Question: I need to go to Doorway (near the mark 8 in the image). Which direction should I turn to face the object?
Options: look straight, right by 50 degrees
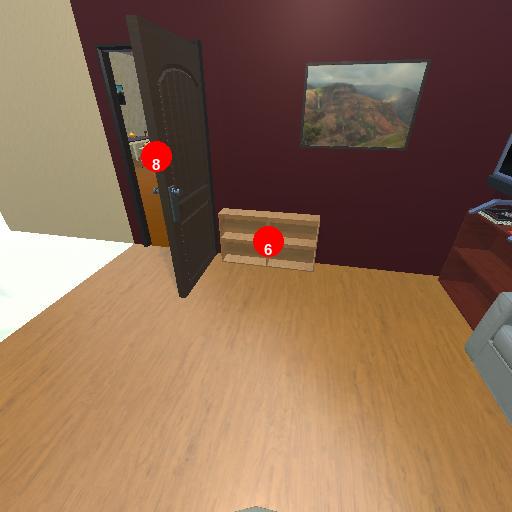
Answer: look straight